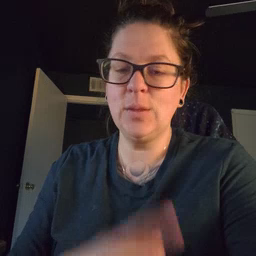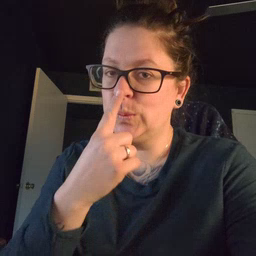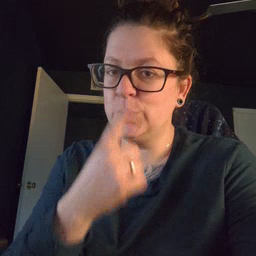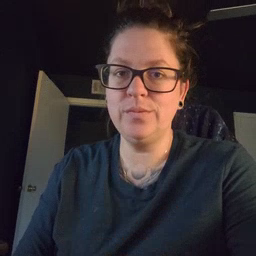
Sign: nose